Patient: sex F, age 82
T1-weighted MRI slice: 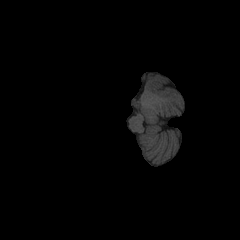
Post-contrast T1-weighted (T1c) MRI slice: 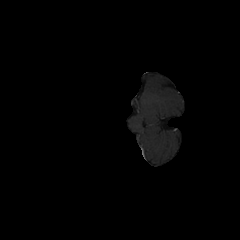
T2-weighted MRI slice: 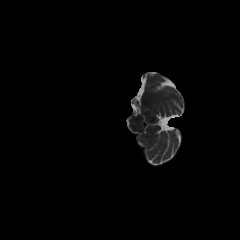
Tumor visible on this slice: no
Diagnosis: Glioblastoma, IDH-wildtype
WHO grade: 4